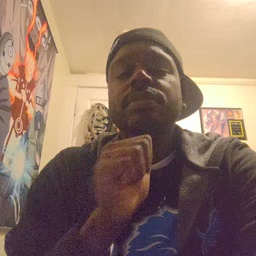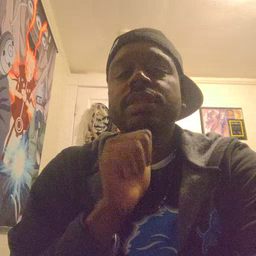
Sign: not